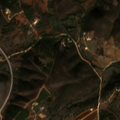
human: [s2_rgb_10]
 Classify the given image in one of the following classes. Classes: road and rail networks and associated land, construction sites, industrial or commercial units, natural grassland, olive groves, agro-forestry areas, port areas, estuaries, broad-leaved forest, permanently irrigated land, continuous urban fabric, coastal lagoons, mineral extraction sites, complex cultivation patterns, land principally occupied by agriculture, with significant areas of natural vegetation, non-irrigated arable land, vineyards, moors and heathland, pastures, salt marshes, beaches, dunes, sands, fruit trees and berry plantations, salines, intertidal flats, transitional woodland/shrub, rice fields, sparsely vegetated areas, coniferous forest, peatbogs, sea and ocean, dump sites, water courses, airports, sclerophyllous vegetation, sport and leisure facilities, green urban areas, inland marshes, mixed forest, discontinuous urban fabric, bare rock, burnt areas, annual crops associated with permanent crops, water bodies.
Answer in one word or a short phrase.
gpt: annual crops associated with permanent crops, complex cultivation patterns, sclerophyllous vegetation